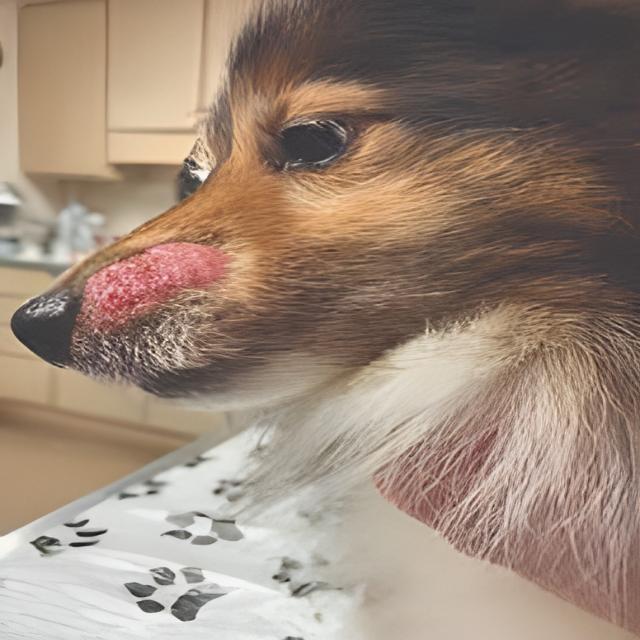
Canine dermatitis — inflammation of the skin presenting with erythema, pruritus, papules, and excoriation. May be allergic, contact, or atopic in origin.